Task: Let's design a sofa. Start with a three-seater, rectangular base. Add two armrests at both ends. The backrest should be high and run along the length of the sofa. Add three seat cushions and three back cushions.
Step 108:
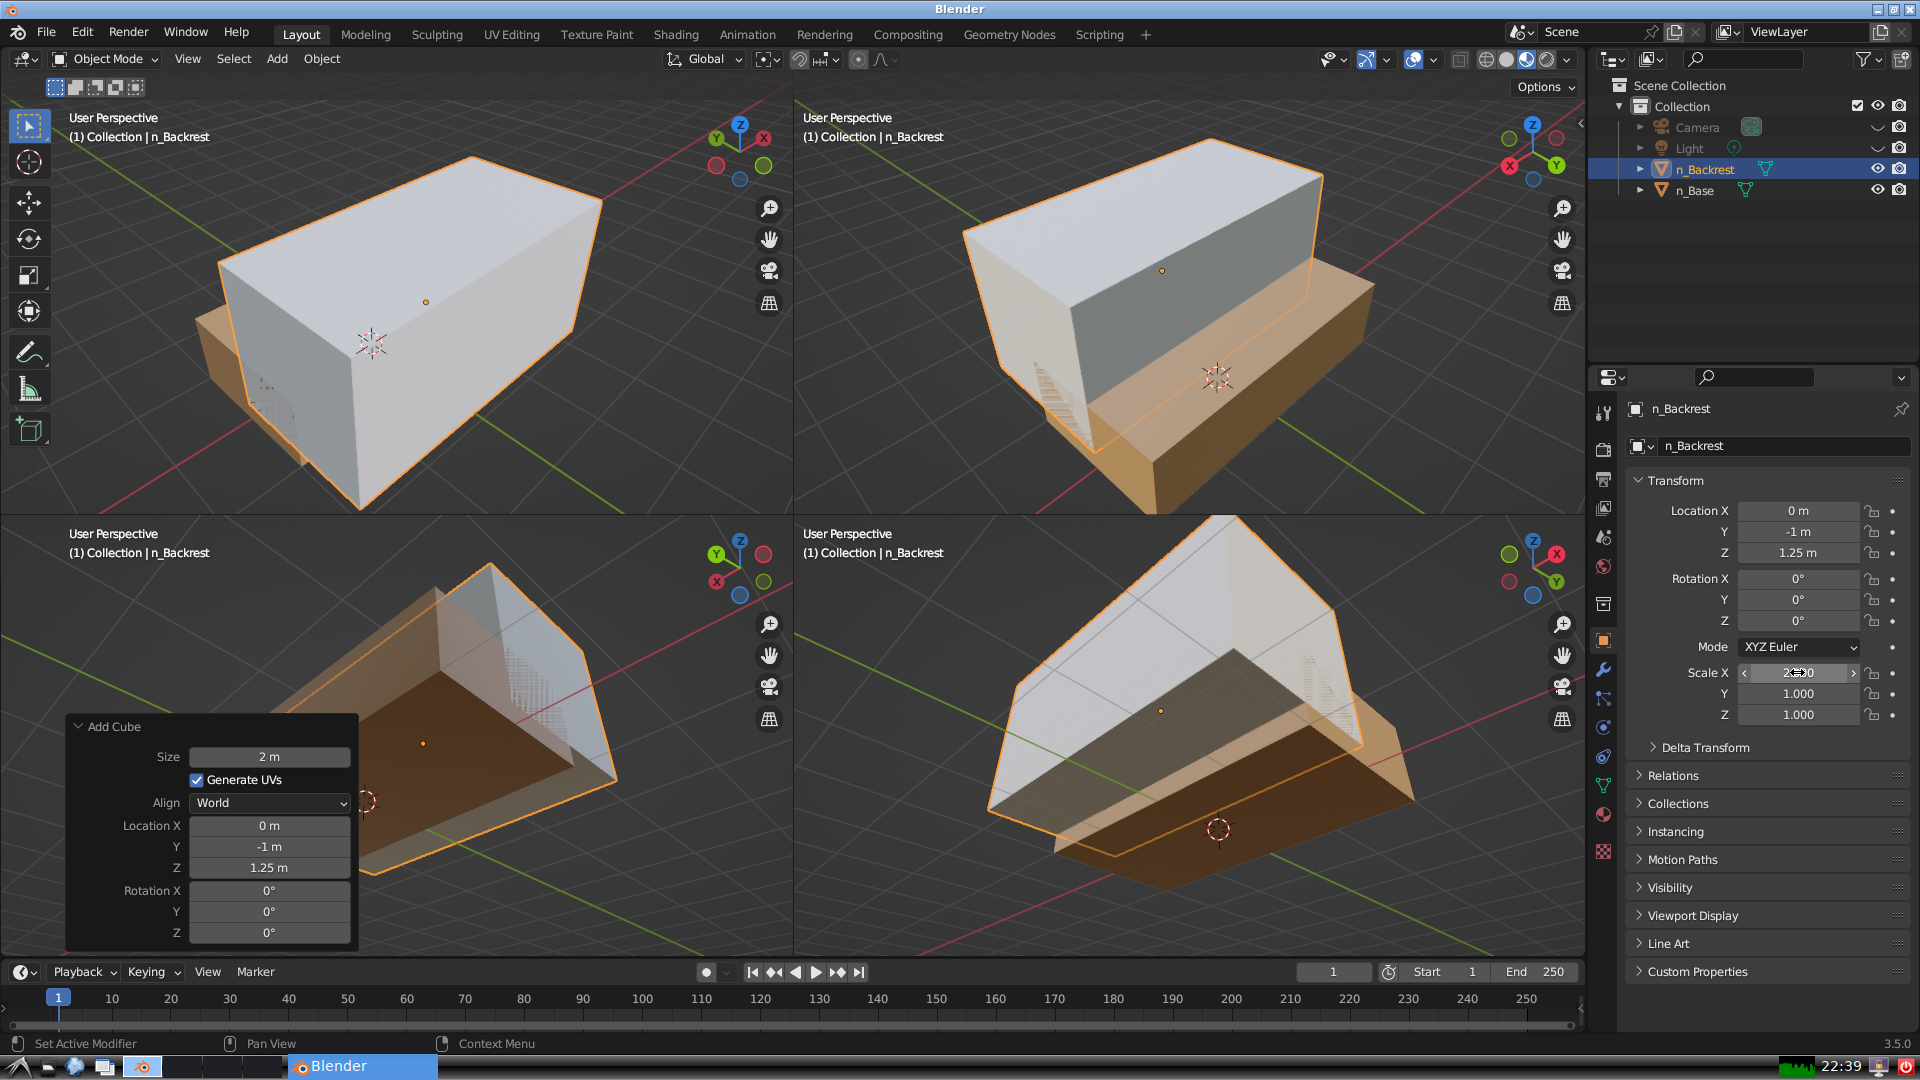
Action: {"mouse_move": [1797, 693]}